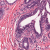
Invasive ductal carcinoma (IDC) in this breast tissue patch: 0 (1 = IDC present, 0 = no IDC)